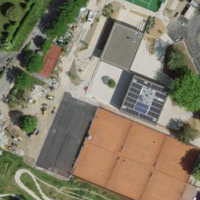
EUNIS habitat code: 53
Species observed at this site:
Lepidium draba